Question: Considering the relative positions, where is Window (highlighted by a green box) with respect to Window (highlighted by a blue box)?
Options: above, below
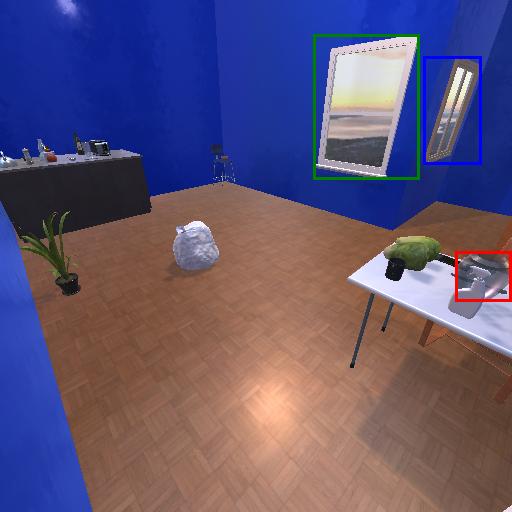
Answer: above